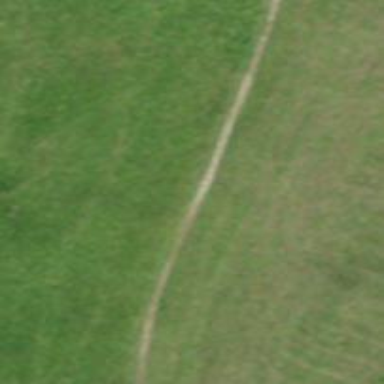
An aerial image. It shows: Path with pebblestone surface.